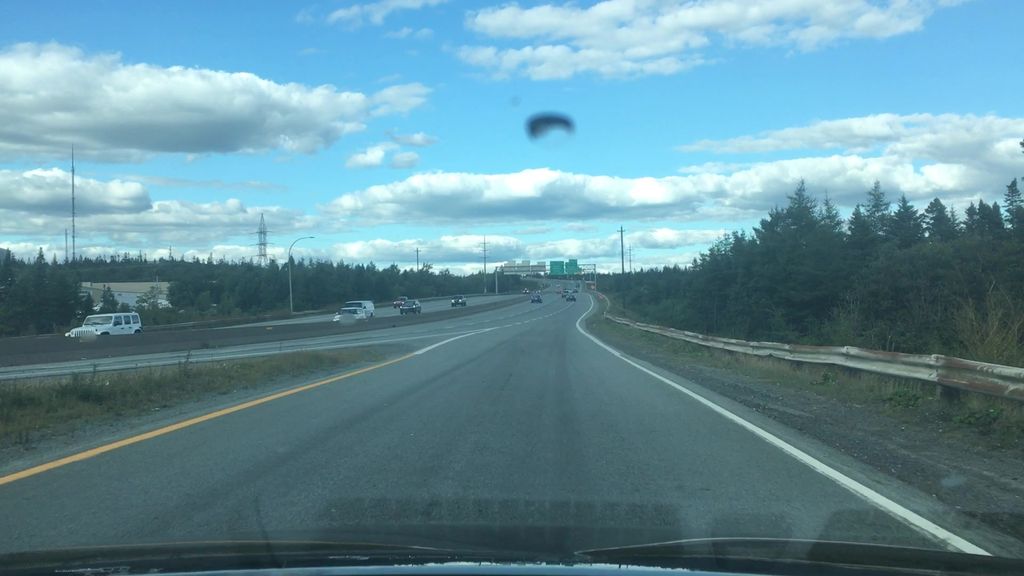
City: halifax